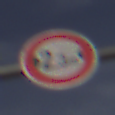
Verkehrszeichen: TatsaechlicheBreite2Komma3
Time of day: MorningAfternoon
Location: Outdoor (Suburban)
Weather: PartlyCloudy
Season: NotSpecified
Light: Natural